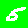
Digit: 5